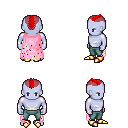
a pixel art fantasy rpg character, male body template, dark elf, purple skin, pink tattered cape, teal pants, red short mohawk hairstyle, gold boots, four views (front, back, left, right), 2x2 character sprite sheet, small pixel art, hard edges, no anti-aliasing